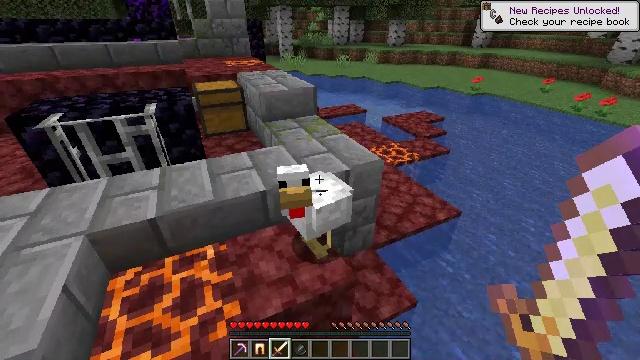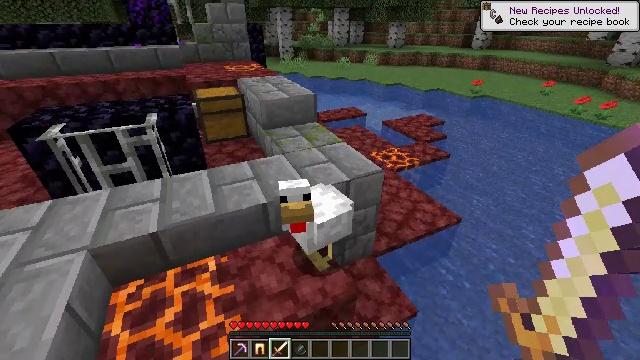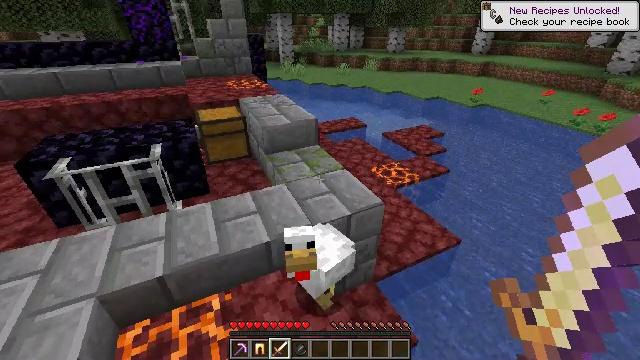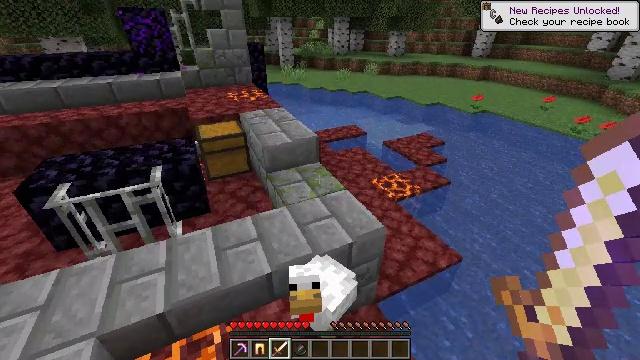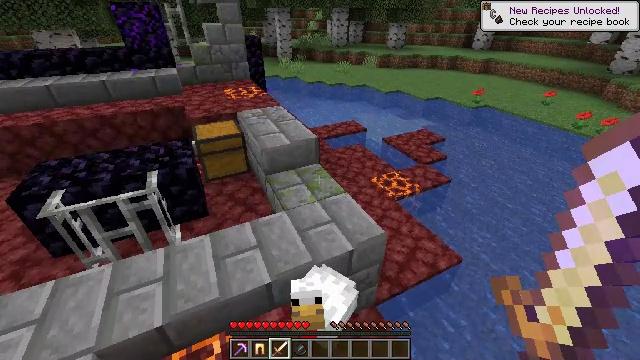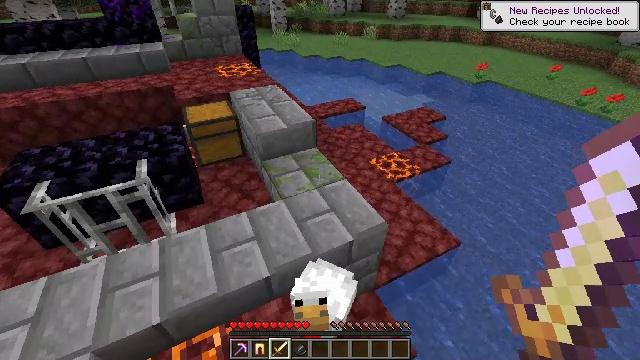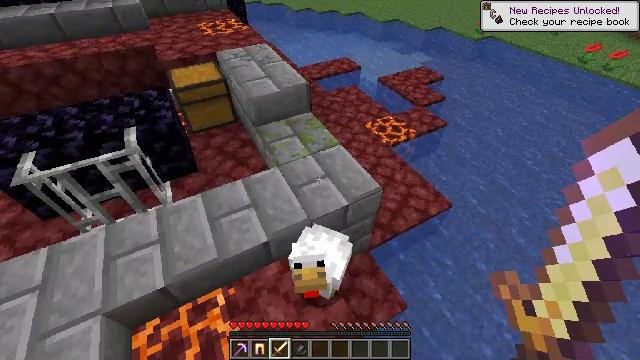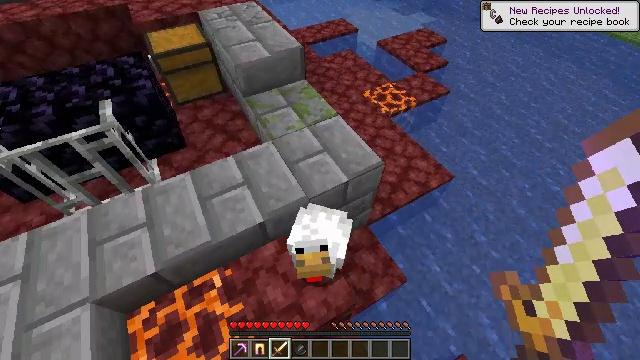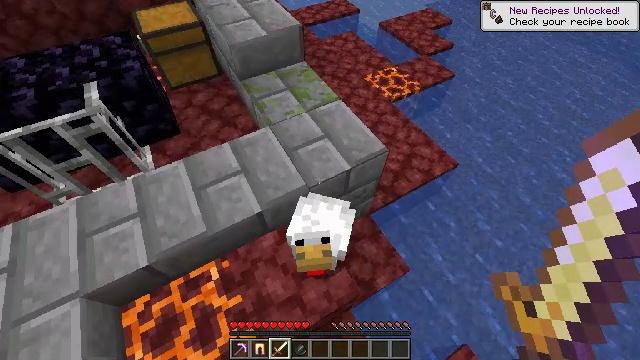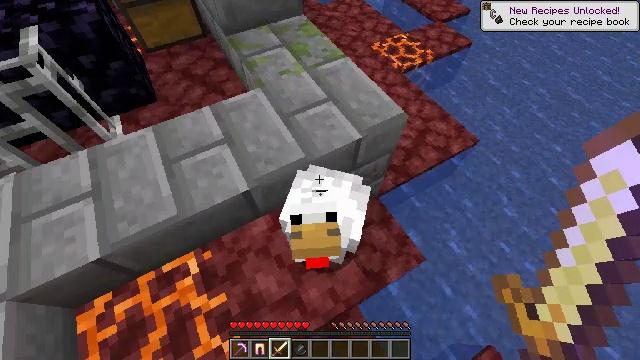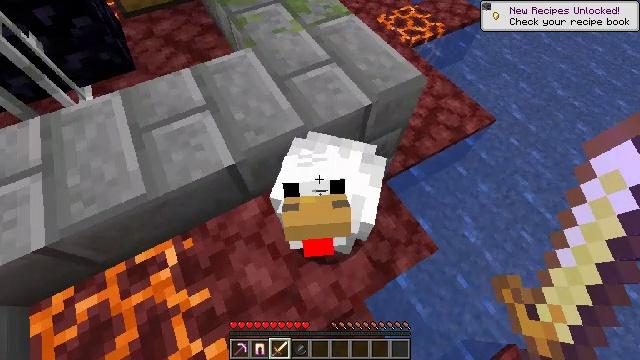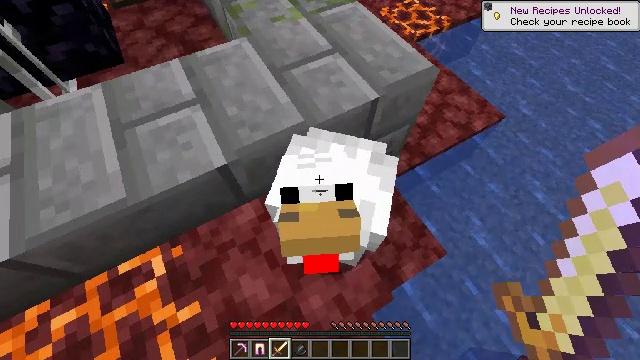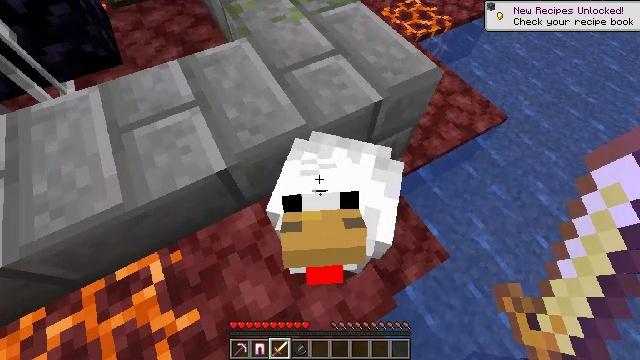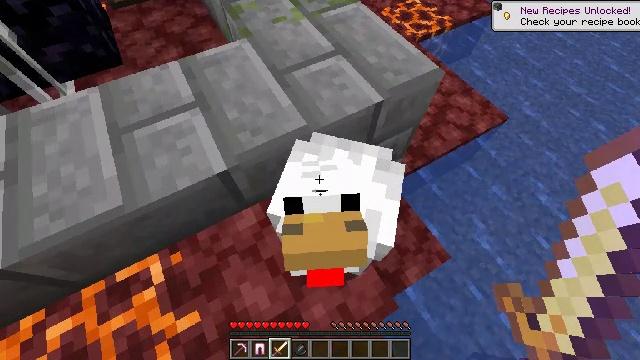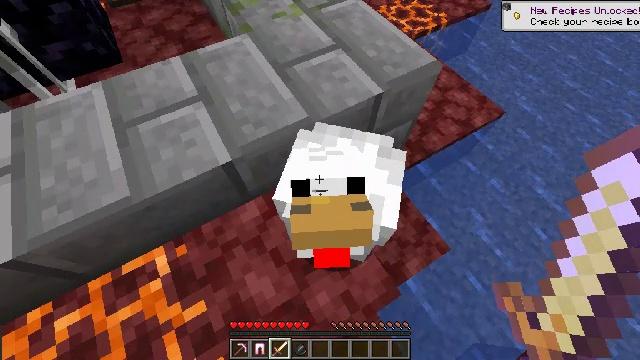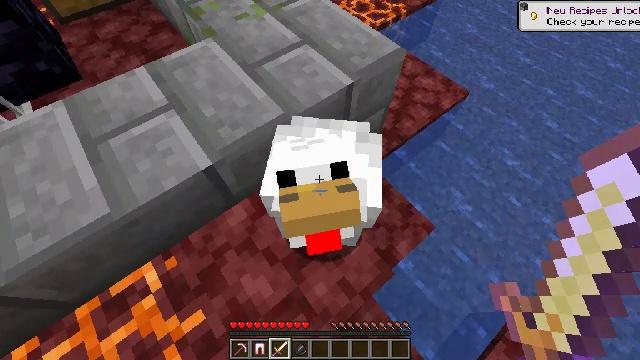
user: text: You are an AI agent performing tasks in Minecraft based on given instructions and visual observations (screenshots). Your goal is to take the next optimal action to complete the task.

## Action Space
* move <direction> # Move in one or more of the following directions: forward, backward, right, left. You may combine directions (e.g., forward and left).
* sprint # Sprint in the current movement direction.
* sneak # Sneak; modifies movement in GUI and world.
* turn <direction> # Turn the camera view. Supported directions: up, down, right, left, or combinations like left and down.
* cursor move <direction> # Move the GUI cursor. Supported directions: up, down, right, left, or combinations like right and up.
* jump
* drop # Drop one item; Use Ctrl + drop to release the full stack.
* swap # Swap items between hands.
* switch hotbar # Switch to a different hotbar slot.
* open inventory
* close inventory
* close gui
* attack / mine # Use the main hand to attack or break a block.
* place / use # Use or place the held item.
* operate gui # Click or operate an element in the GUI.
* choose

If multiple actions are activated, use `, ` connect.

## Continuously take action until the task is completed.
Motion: motion action
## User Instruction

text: Kill mobs.
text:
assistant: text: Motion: move forward, jump
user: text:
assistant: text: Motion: move forward, jump
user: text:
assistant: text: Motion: move forward, jump
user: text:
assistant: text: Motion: move forward, turn down, jump
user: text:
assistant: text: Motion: turn down, jump
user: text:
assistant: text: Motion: turn right and down
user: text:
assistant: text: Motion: turn right and down
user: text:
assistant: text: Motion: turn down
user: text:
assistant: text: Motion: turn down
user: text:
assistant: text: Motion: turn down
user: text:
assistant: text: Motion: no_op
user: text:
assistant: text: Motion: no_op
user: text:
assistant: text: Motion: no_op
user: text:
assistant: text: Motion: no_op
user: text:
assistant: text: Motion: turn right
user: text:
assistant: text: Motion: turn right
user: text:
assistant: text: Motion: no_op
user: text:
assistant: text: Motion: no_op
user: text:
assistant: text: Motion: no_op
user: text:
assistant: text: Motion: no_op
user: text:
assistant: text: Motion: no_op
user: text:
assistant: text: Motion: no_op
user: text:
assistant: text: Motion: no_op
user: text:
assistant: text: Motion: no_op
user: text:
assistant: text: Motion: no_op
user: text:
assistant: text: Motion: no_op
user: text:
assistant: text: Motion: no_op
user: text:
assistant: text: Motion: turn up
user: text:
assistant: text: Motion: turn up
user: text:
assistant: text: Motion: turn up